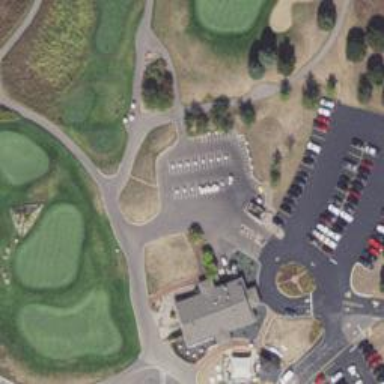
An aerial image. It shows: Golf cartpath that is also road path.